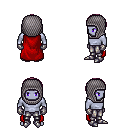
a pixel art fantasy rpg character, male body template, dark elf, purple skin, red cape, metal pants, white blonde plain hairstyle, chain hood, metal gloves, metal boots, four views (front, back, left, right), 2x2 character sprite sheet, small pixel art, hard edges, no anti-aliasing